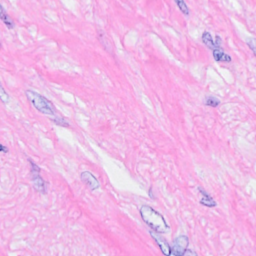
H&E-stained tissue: Breast